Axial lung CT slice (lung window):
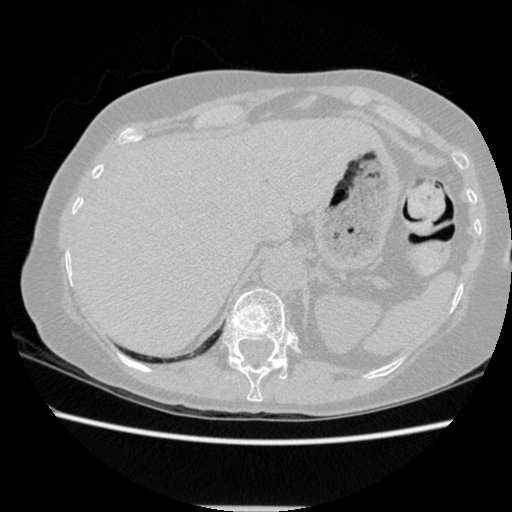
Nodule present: no